Question: I wish to create a 2D set of N points (typically 1e2 - 1e4) in a square with the following constraints:
- there should be a minimal distance between all points (hard core exclusion zone)- the number of points filling the square is given in advance (or a close estimate), as I want to obtain a fixed density (I can adjust a little the size of the square afterwards if necessary).- the pattern should be reasonably "random"- a fast solution is preferred
I used rStrauss in the package spatstat before, but i could never figure out how to reliably obtain a given number of points, and quite often the function would stall my machine for 10 minutes, presumably because the task was too hard. I'm guessing there may be a more suitable function for this.
'''
## regular grid of 1e2 points in [-10, 10]^2
xy = expand.grid(x=seq(-10, 10, length=10), y=seq(-10, 10, length=10))
N = NROW(xy)
'''
EDIT: as suggested in the answer
'''
xyr = rSSI(r=0.1, N, win = owin(c(-10,10),c(-10,10)), N)
plot(xyr)
'''

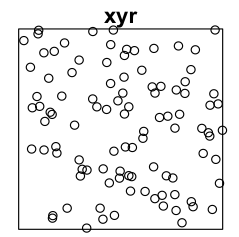
Answer: 'rSSI', also in the spatstat package, takes care of your issues, except possibly the speed, depending on your standards. It has a hardcore inhibition distance, and will hit a target number of points (or give up trying--you can set the threshold for giving up), and the placements are random. I don't think it's particularly fast, but I was able to create '1e6' points in the unit square with an inhibition distance of '1e-4' in about 30 seconds. The speed and success rate will depend heavily on your inhibition distance relative to the number of points.